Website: macys
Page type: customer-info-address
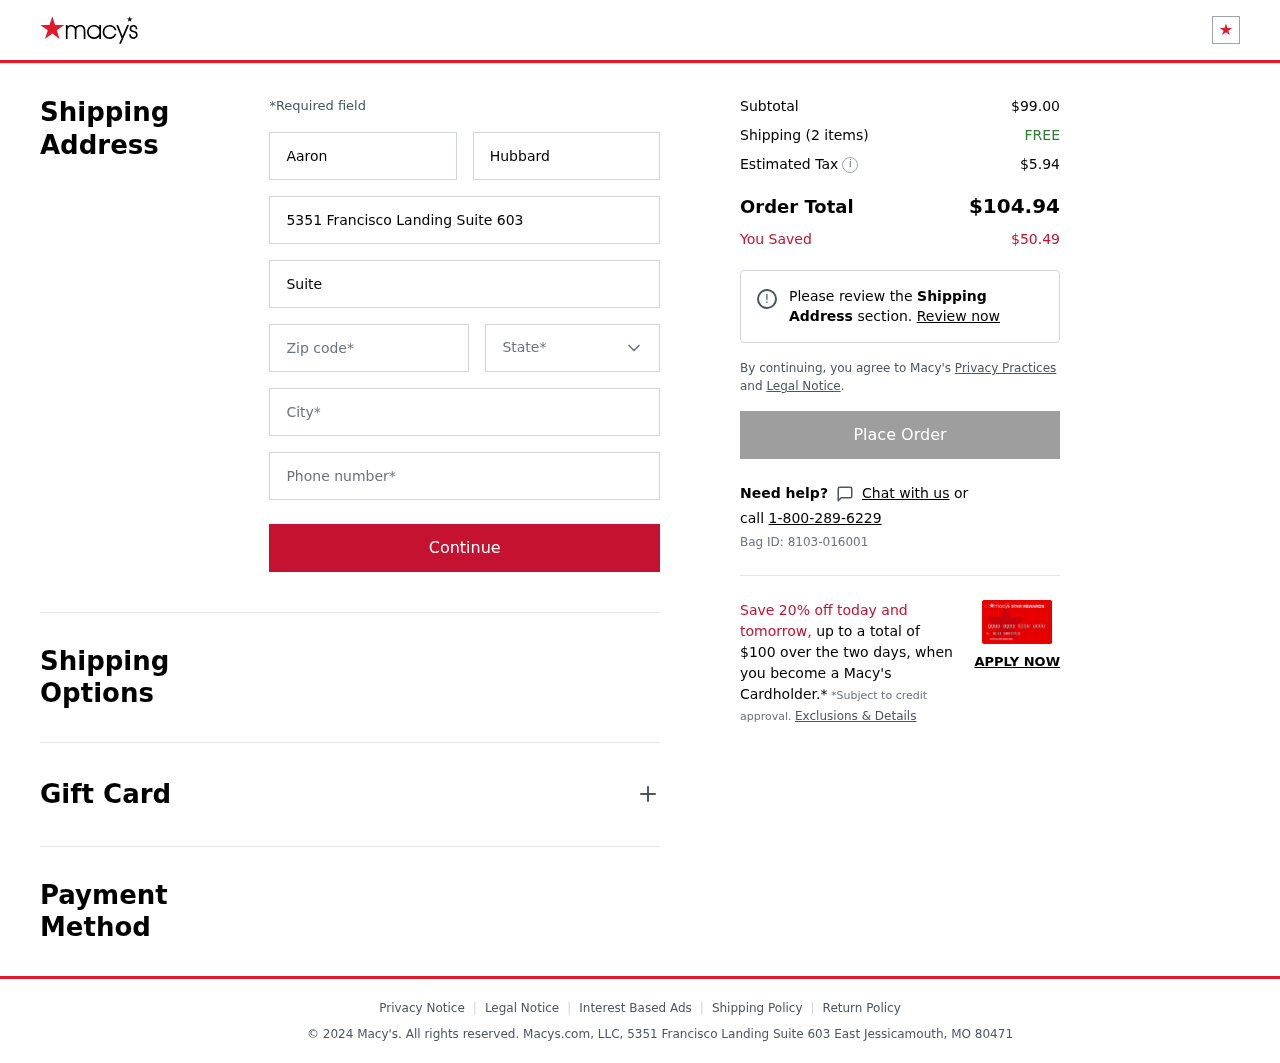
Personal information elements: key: PII_CITY
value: East Jessicamouth
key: PII_FIRSTNAME
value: Aaron
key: PII_LASTNAME
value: Hubbard
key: PII_PHONE
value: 9973529771
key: PII_POSTCODE
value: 80471
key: PII_STATE
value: Missouri
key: PII_STREET
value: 5351 Francisco Landing Suite 603
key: PII_STREET2
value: Suite 594
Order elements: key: ORDER_SUBTOTAL
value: $99.00
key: ORDER_NUM_ITEMS
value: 2
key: ORDER_SHIPPING_COST
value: FREE
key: ORDER_TAX
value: $5.94
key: ORDER_TOTAL
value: $104.94
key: ORDER_SAVINGS
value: $50.49
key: ORDER_BAG_ID
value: Bag ID: 8103-016001